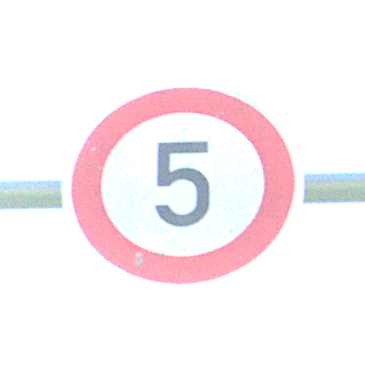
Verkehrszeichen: Geschwindigkeit5
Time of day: MorningAfternoon
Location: Outdoor (Nature)
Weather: PartlyCloudy
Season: NotSpecified
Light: Natural